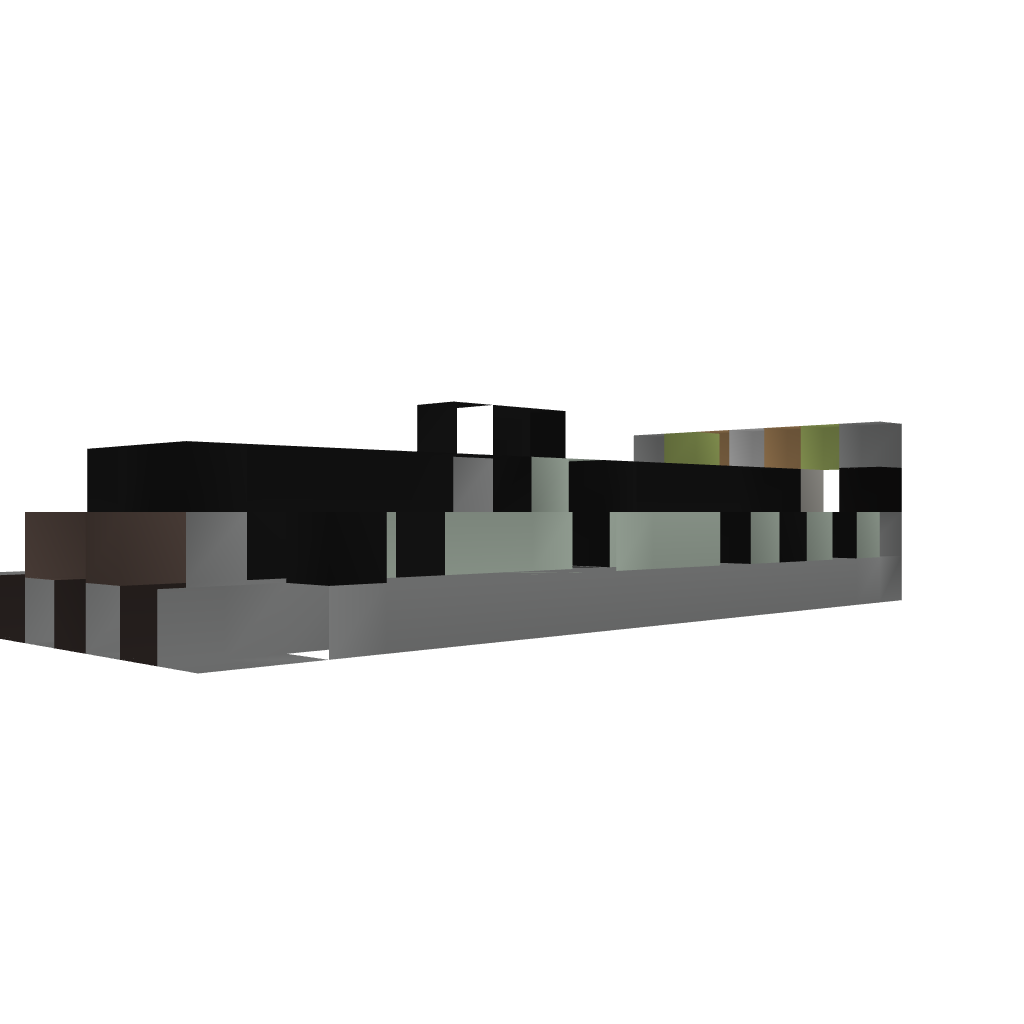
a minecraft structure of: Target Marker